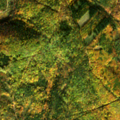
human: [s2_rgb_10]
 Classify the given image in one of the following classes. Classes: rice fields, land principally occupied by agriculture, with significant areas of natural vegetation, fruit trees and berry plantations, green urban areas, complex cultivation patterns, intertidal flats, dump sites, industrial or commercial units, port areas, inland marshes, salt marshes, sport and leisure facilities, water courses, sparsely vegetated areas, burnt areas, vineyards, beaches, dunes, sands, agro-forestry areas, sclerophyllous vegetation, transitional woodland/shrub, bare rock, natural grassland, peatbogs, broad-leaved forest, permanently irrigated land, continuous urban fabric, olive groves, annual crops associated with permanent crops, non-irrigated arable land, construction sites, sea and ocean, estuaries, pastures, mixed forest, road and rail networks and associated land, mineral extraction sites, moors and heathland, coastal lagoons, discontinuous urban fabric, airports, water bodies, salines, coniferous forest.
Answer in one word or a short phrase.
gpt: broad-leaved forest, mixed forest